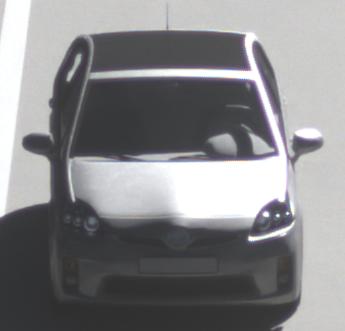
Make: Toyota
Model: Prius 1.5 Hybrid
Detailed model: Prius (HW2)
Model produced from: 2006/03
Model produced until: 2009/06
Doors: 5
Color: white
Road condition: dry road
Daytime: midday
Contrast: high contrast